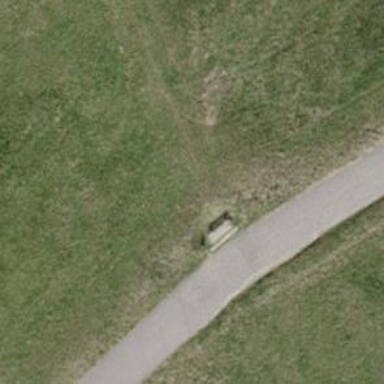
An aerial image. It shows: Brown bench in the vicinity.